Question:
Is there a way to center the orange arrow (a GMSMapMarker) in a coordinate, changing the view frame or something? I'm using Google Maps for iOS. I can rotate the view with an angle, but I want to set the view's center in a custom coordinate.
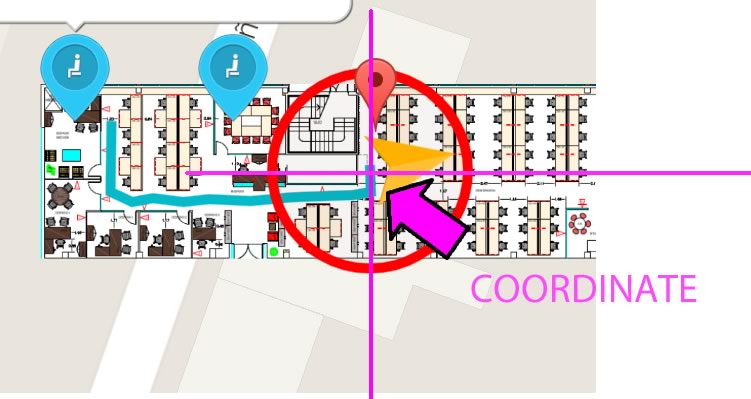
Answer: I found the solution using the property groundAnchor of GMSMarker:
'_mapMarker.groundAnchor = CGPointMake(0.5,0.5);'